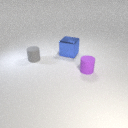
small purple rubber cylinder in front of large blue metal cube